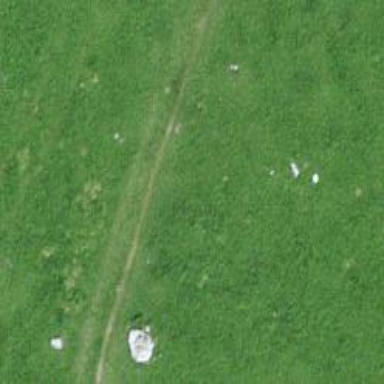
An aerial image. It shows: Grass path.